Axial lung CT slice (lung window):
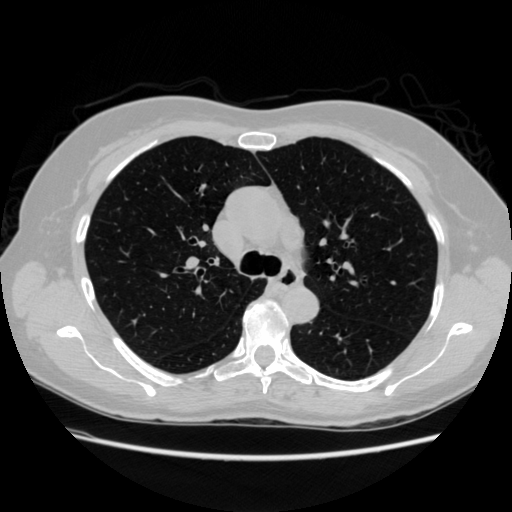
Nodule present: no